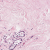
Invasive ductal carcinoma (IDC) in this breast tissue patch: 0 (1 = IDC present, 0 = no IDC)